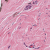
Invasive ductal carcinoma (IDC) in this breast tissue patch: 0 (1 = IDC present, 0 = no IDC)